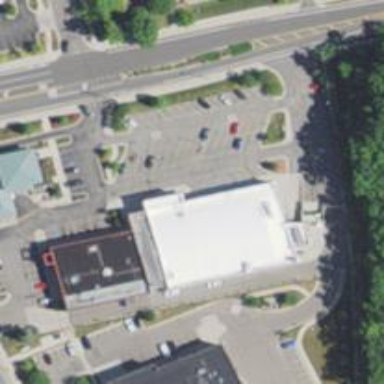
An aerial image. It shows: Supermarket.